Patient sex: F
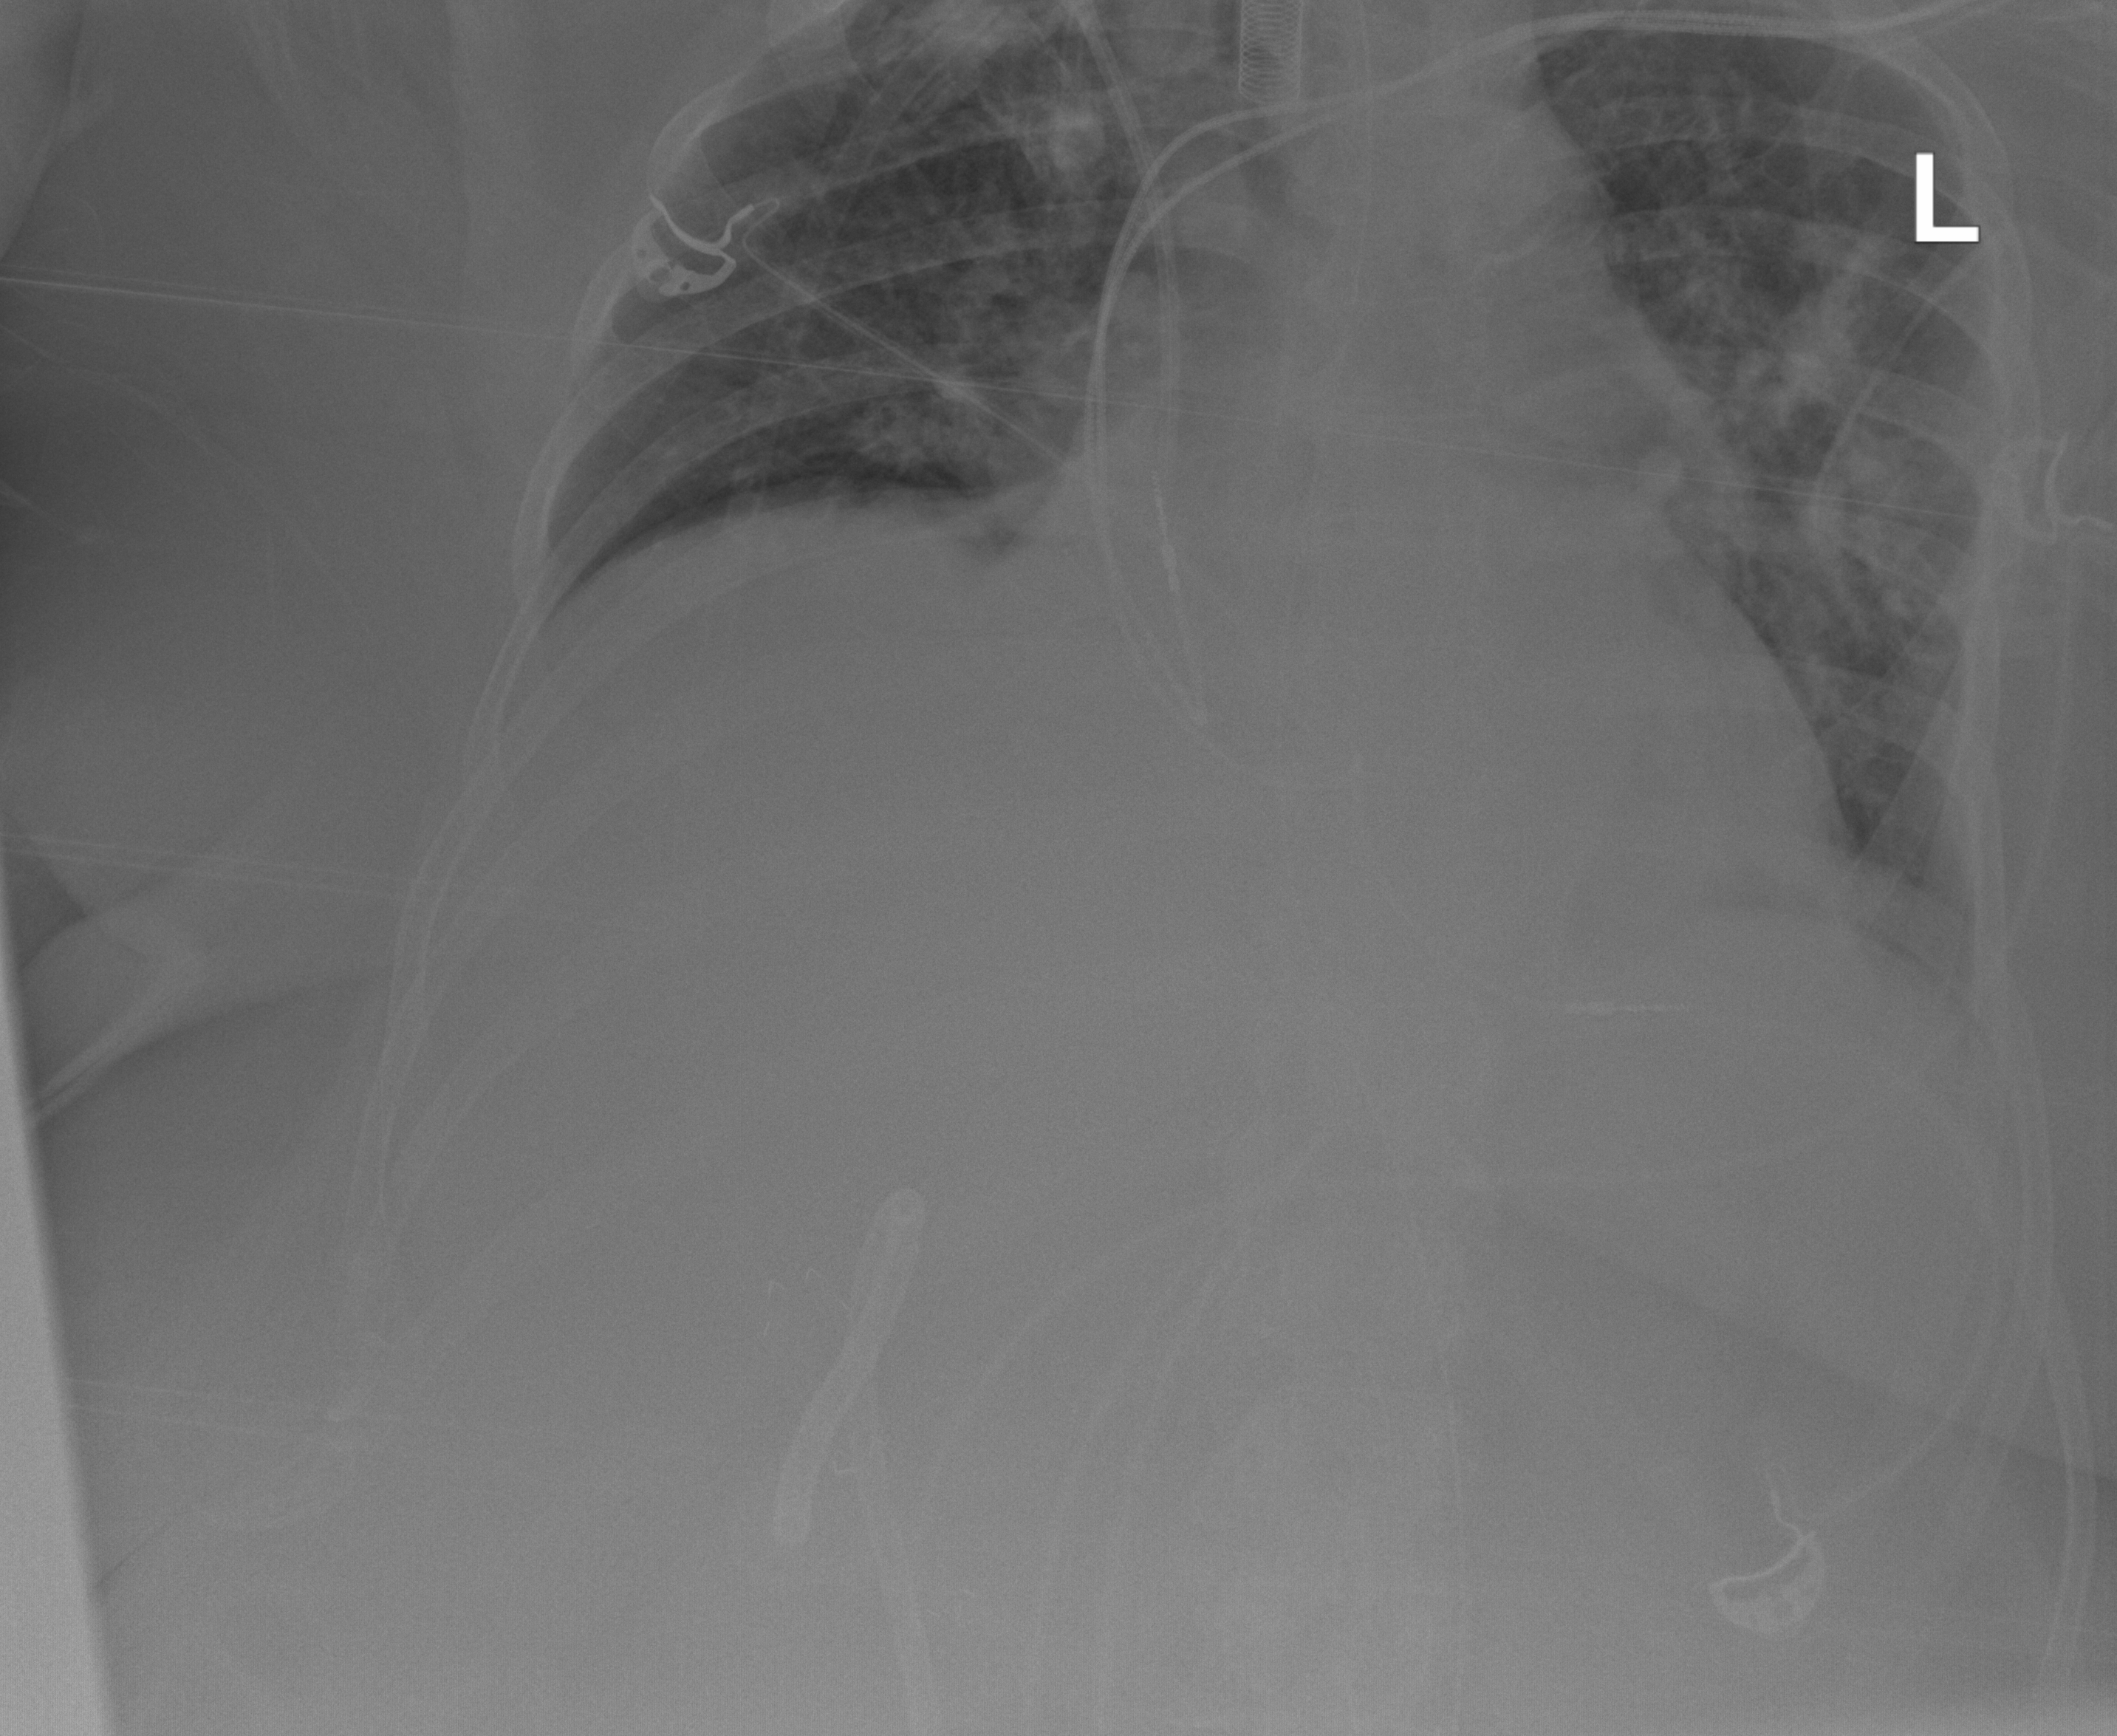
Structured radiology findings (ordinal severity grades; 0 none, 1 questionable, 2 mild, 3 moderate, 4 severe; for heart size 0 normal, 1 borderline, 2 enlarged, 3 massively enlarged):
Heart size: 2
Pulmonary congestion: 2
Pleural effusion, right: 0
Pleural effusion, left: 2
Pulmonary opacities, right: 2
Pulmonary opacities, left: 2
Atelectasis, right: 2
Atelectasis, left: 2